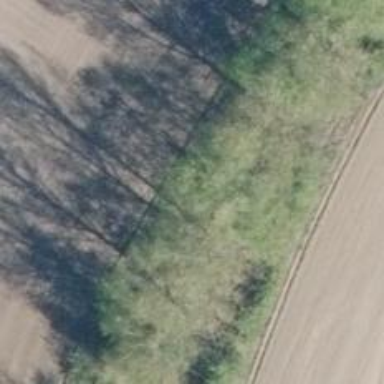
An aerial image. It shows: Row of broadleaved trees.